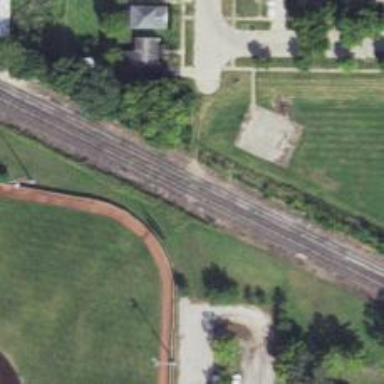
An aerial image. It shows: Railway crossing.